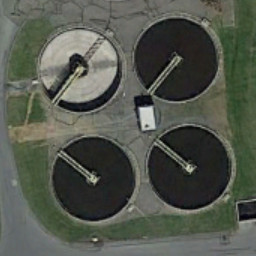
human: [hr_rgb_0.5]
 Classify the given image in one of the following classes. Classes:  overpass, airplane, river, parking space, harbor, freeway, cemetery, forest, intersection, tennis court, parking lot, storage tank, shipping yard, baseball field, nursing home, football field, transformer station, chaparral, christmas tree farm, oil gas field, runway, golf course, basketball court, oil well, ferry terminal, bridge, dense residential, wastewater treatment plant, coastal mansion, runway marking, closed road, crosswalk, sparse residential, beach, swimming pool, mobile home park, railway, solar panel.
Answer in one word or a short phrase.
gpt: wastewater treatment plant